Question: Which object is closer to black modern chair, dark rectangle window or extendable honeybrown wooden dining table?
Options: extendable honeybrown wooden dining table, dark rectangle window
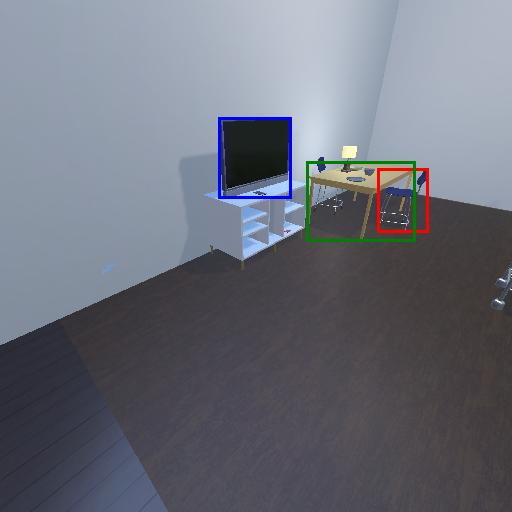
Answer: extendable honeybrown wooden dining table